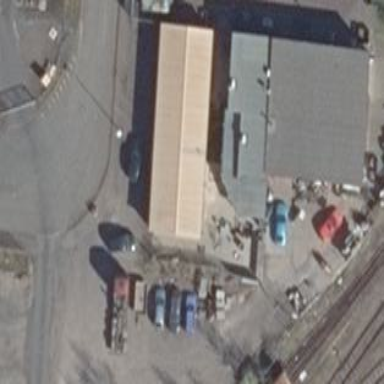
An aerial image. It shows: Scrap yard located in industrial area.